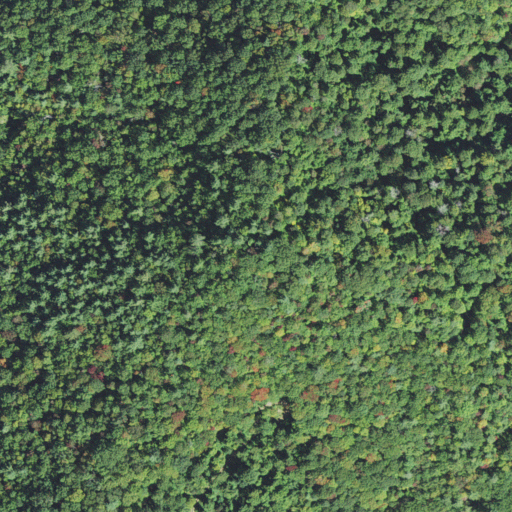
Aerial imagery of mountain in North Carolina named White Oak Mountain containing deciduous forest, mixed forest, and evergreen forest